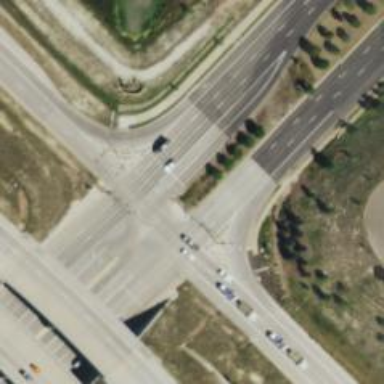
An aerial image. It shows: Primary link highway with asphalt surface.